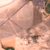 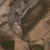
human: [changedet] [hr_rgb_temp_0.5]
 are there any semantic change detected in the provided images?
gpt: Some new buildings appear in the desert.